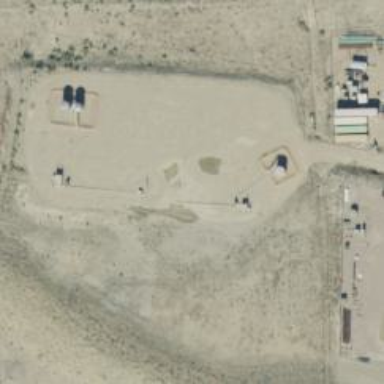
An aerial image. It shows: Petroleum well that is man-made.